Question: I'm new to iOS and I'm following <URL>.
Here is a screenshot of me trying to connect an IBAction to my view.
I want to execute the method 'releaseKeyboard' whenever I touch the view (ie. close the keyboard).
I'm not using storyboard.

My files:
- - - - -
challAppDelegate.h
'''
#import <UIKit/UIKit.h>
@interface challAppDelegate : UIResponder <UIApplicationDelegate>
{
UINavigationController *navigationController;
}
@property (strong, nonatomic) UIWindow *window;
@property (strong, nonatomic) UINavigationController *navigationController;
@end
'''
challAppDelegate.m
'''
#import "challAppDelegate.h"
#import "challViewController.h"
@implementation challAppDelegate
@synthesize window = _window;
@synthesize navigationController;
- (BOOL)application:(UIApplication *)application didFinishLaunchingWithOptions:(NSDictionary *)launchOptions
{
UIViewController *rootController =
[[challViewController alloc]
initWithNibName:@"challViewController" bundle:nil];
navigationController = [[UINavigationController alloc]
initWithRootViewController:rootController];
self.window = [[UIWindow alloc]
initWithFrame:[[UIScreen mainScreen] bounds]];
[self.window addSubview:navigationController.view];
[self.window makeKeyAndVisible];
return YES;
}
...
...
'''
challViewController.h
'''
#import <UIKit/UIKit.h>
@interface challViewController : UIViewController
@property(nonatomic, retain) IBOutlet UITextField *signInEmailAddress;
@property(nonatomic, retain) IBOutlet UITextField *signInPassword;
@property(nonatomic, retain) IBOutlet UIButton *signInSignInButton;
@property(nonatomic, retain) IBOutlet UIButton *signInRegisterButton;
-(void) releaseKeyboardAction;
-(IBAction) signInAction:(int)sender;
-(IBAction) registerAction:(int)sender;
-(IBAction) releaseKeyboard:(id)sender;
@end
'''
challViewController.m
'''
#import "challViewController.h"
@interface challViewController ()
@end
@implementation challViewController
@synthesize signInEmailAddress; // cria os getters e setters
@synthesize signInPassword; // cria os getters e setters
@synthesize signInSignInButton; // cria os getters e setters
@synthesize signInRegisterButton; // cria os getters e setters
- (id)initWithNibName:(NSString *)nibNameOrNil bundle:(NSBundle *)nibBundleOrNil
{
self = [super initWithNibName:nibNameOrNil bundle:nibBundleOrNil];
if (self) {
// Custom initialization
}
return self;
}
- (void)viewDidLoad
{
[super viewDidLoad];
// Do any additional setup after loading the view from its nib.
self.title = @"Sign In";
}
- (void)didReceiveMemoryWarning
{
[super didReceiveMemoryWarning];
// Dispose of any resources that can be recreated.
}
- (void)releaseKeyboardAction
{
[signInEmailAddress resignFirstResponder];
[signInPassword resignFirstResponder];
}
- (IBAction)releaseKeyboard:(id)sender
{
[self releaseKeyboardAction];
}
- (IBAction)registerAction:(int)sender
{
//
}
- (IBAction)signInAction:(int)sender
{
//
}
@end
'''
What am I doing wrong?
Thanks
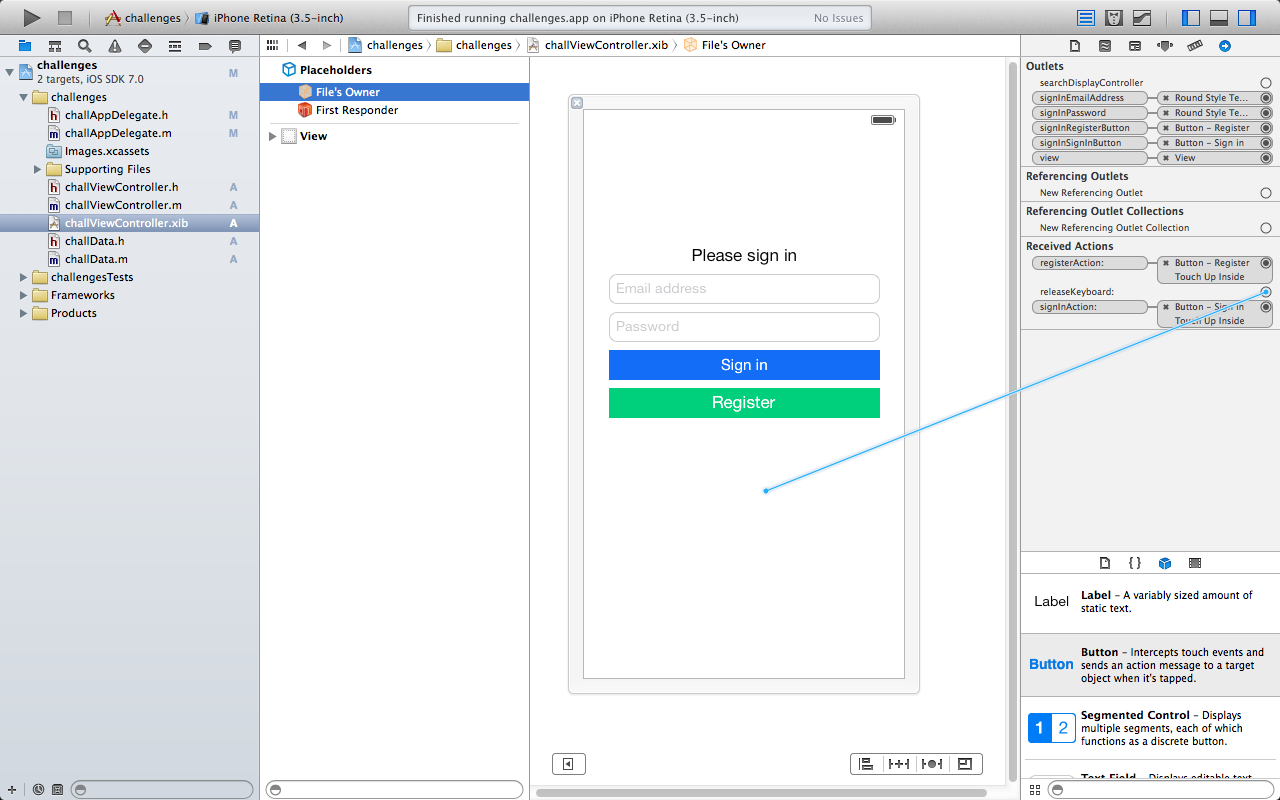
Answer: You can add a 'UITapGestureRecognizer' to 'self.view'.
'''
- (void)viewDidLoad
{
[super viewDidLoad];
// Do any additional setup after loading the view from its nib.
self.title = @"Sign In";
UITapGestureRecognizer *gesture = [[UITapGestureRecognizer alloc] initWithTarget:self action:@selector(releaseKeyboardAction)];
[self.view addGestureRecognizer:gesture];
}
'''
The target of the gesture recogniser points to your 'releaseKeyboardAction' method.